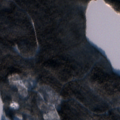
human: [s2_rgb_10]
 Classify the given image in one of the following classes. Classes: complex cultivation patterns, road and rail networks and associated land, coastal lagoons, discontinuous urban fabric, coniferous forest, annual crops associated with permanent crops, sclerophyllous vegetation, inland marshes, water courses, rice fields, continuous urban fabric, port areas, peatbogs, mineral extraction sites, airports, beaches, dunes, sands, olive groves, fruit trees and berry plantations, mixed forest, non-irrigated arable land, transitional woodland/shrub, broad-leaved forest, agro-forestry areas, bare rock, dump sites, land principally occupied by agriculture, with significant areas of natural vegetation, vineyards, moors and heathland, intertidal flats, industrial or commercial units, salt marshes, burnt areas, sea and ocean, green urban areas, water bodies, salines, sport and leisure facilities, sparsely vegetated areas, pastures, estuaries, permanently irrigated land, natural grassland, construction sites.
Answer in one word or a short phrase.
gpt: coniferous forest, mixed forest, water bodies